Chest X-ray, PA view. Patient: 21 years old, sex M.
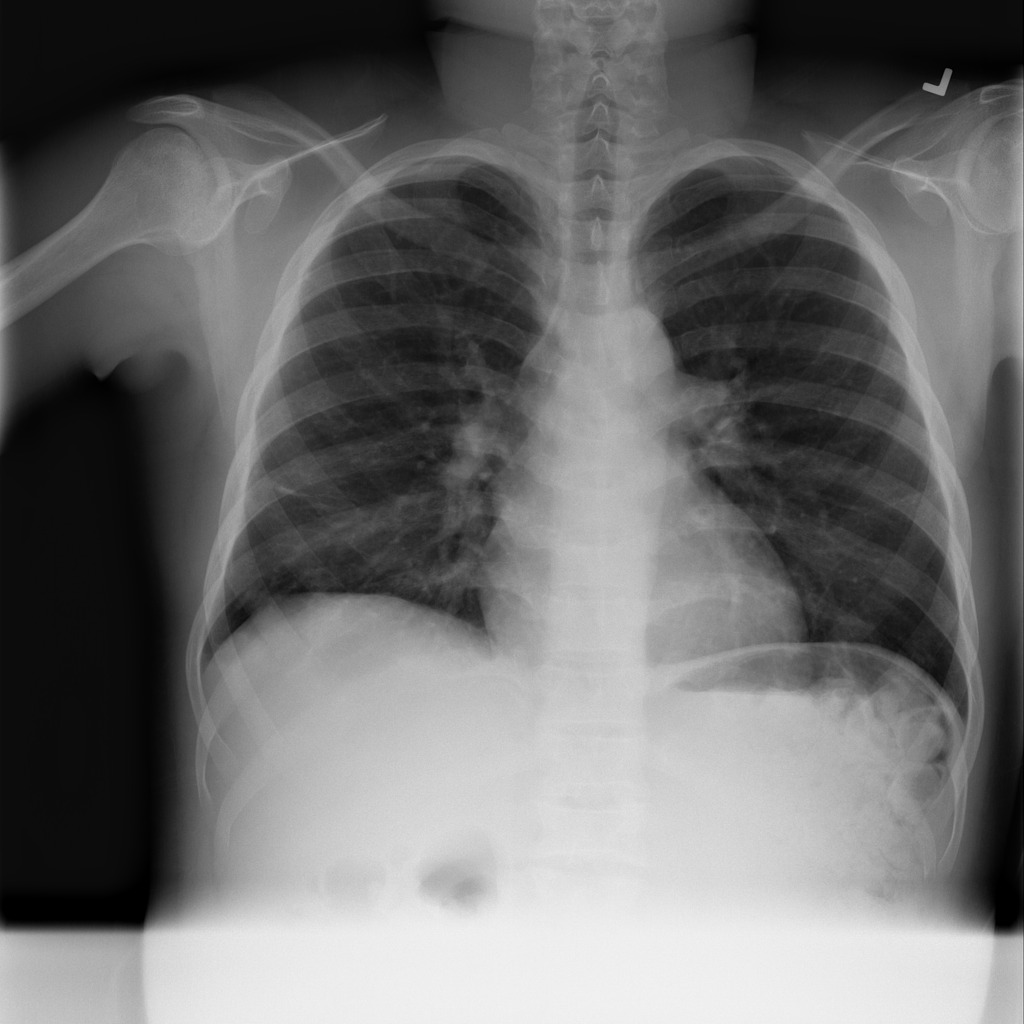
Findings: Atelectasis